Question: I am new to SQL and I want to put all duplicates together and count how many times they appear.
This is my query:
'''
SELECT Kursusnavn, Kursus_ID
FROM GK6.Kursus
INNER JOIN GK6.[Kursus _Studerende] on Kursus.ID = [Kursus _Studerende].Kursus_ID
ORDER BY Kursus_ID
'''
And this is my

Any help is appreciated
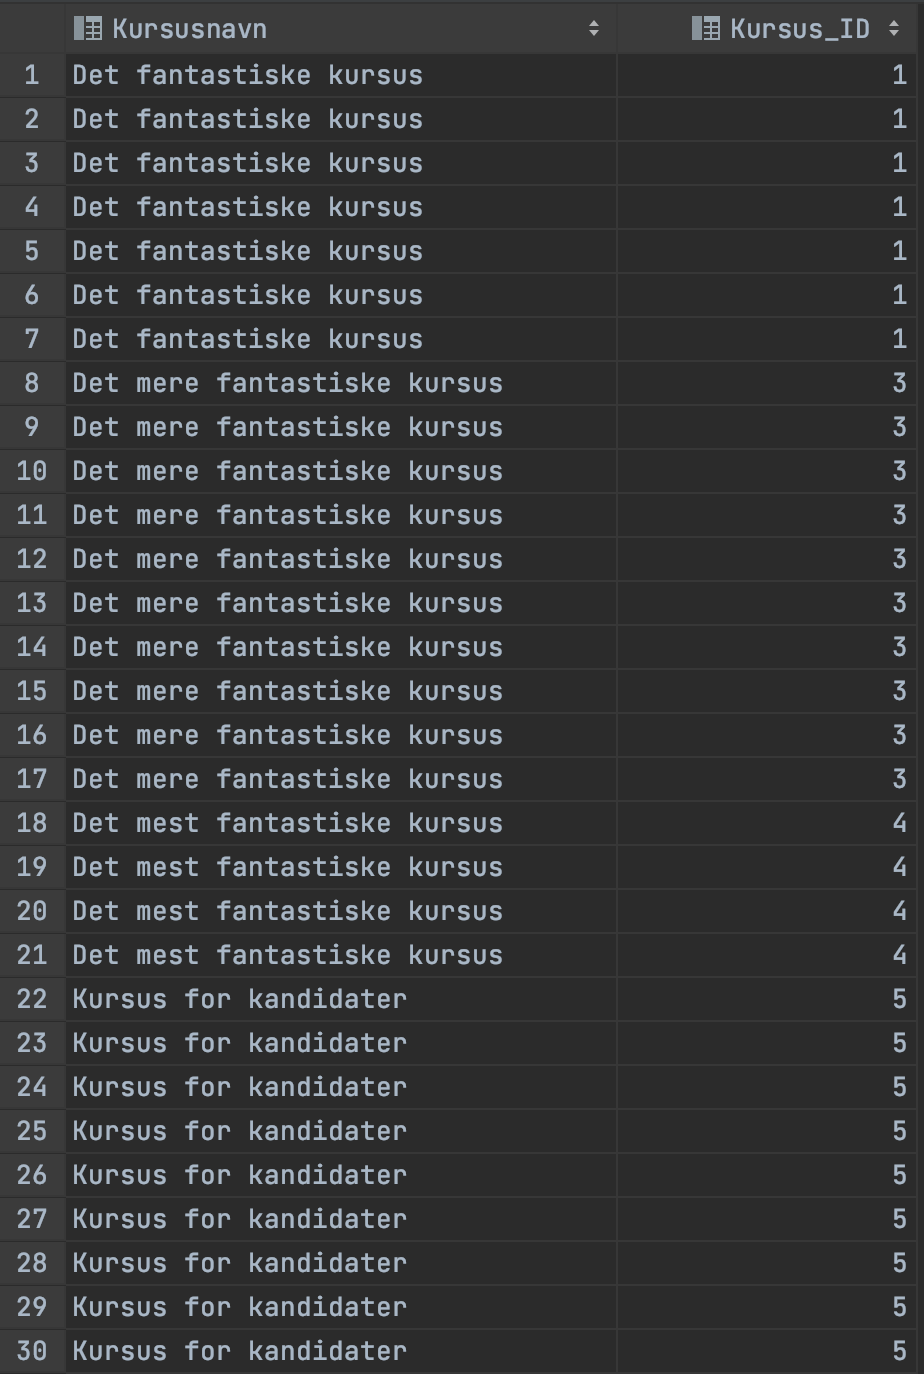
Answer: Consider:
'''
SELECT Kursusnavn, Kursus_ID, Count(*) AS CntID
FROM GK6.Kursus
INNER JOIN GK6.[Kursus_Studerende] ON Kursus.ID = [Kursus_Studerende].Kursus_ID
GROUP BY Kursusnavn, Kursus_ID
ORDER BY Count(*) DESC;
'''
This is really a basic SQL. If you are using Access, it can easily be built with assistance of query designer. I presume other database platforms have some sort of similar tool.